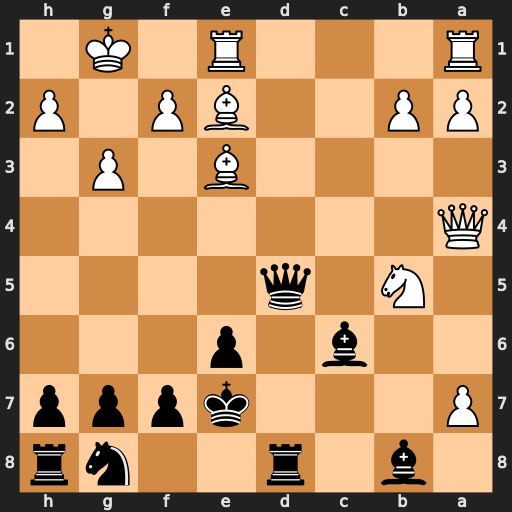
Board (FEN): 1b1r2nr/P3kppp/2b1p3/1N1q4/Q7/4B1P1/PP2BP1P/R3R1K1
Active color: b
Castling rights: -
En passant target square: -
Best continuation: Qg2#